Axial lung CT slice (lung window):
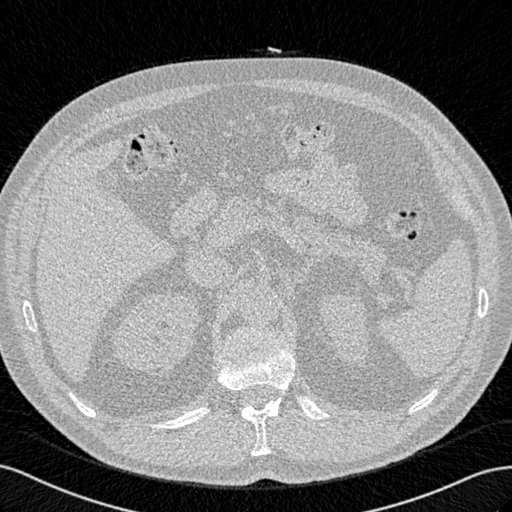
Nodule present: no